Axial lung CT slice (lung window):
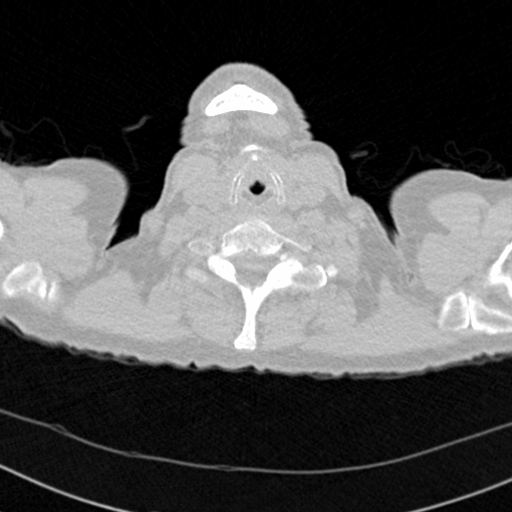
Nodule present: no